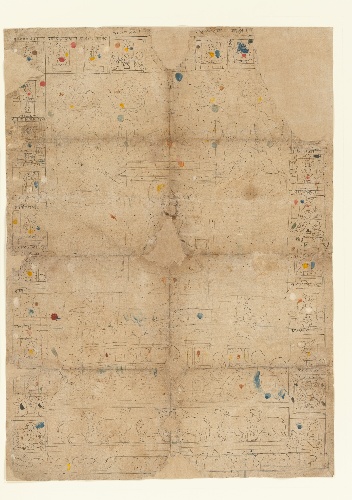
Date: mid-19th century
Object type: Drawing
Classification: Paintings
Medium: Ink, wash, and opaque watercolor on paper
Culture: India (Rajasthan, Nathadwara)
Dimensions: Image (sight): 19 1/4 x 26 1/2 in. (48.9 x 67.3 cm)
Framed: 28 x 36 in. (71.1 x 91.4 cm)
Department: Asian Art
Credit line: Gift of Subhash Kapoor, in memory of his parents, Smt Shashi Kanta and Shree Parshotam Ram Kapoor, 2008
Accession year: 2008
Repository: Metropolitan Museum of Art, New York, NY
Tags: Human Figures|Birds